Question: Alright Before Getting Started Here is the idea . i'm making a reminder app it's just a simple app . i'm getting the value from the input field and making a checkbox with the input value next to it . now i'm using appendTo method but it's not printing the value . if you guys can help it would be awesome thanks!

MY HTML
'''
<form id="form">
<input class="form-control topSpaceFromRoof" type="text"id="getReminder"/>
<p class="text-center">
<input type="submit" value="submit" class="btn btn-default">
</p>
</form>
<!-- here is the div in which i want to append check boxes -->
<div class="checkbox">
</div>
'''
MY JAVASCRIPT
'''
(function(){
var input = $('#getReminder');
$this = $(this);
$( "form" ).submit(function() {
if(input.val() == ""){
input.addClass('warning').attr('placeholder','Please set the reminder').addClass('warning-red');
return false;
}
else
{
input.removeClass('warning');
$('<label>
<input type="checkbox" id="checkboxSuccess" value="option1">
'+ input.val() +'
</label>').appendTo('.checkbox');
return true;
}
});
})();
'''
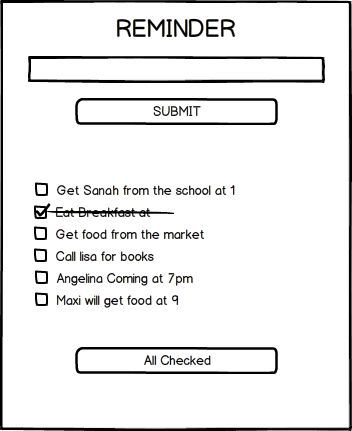
Answer: In JavaScript, a new line within a string denotes the start of a new statement. If you want your string to cover multiple lines, you need to escape the carriage return:
'''
$('<label> <input type="checkbox" id="checkboxSuccess" value="option1"> '+ input.val() +' </label>').appendTo('.checkbox');
'''
Or, concatenate each line:
'''
$('<label>' +
'<input type="checkbox" id="checkboxSuccess" value="option1">' +
input.val() +
'</label>').appendTo('.checkbox');
'''